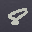
Label: 8